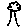
Label: tree